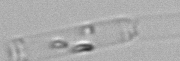
Label: Cerataulina_pelagica